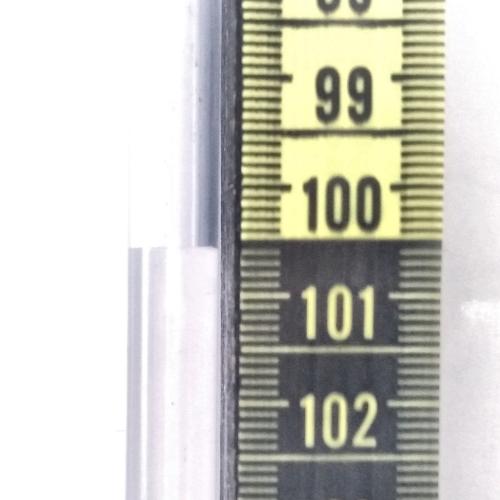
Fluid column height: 100.6 cm